Question: I have a view that I am making hidden at the bottom of the screen, and want the scrollView above it to adjust and fill the void space.
The view at the bottom of the screen is a GADBannerView and has a fixed height of 50 (bannerHeight). The scroll view above it has a constraint to the bottom of the container that equals 50 (scrollConstraint). See photo.

In viewDidLoad is am setting these constraints to the following:
'''
bannerHeight.constant = 0
scrollConstraint.constant = 0
'''
This is causing the bannerView did disappear but the scroll view is staying in it's original position and not filling the void space.
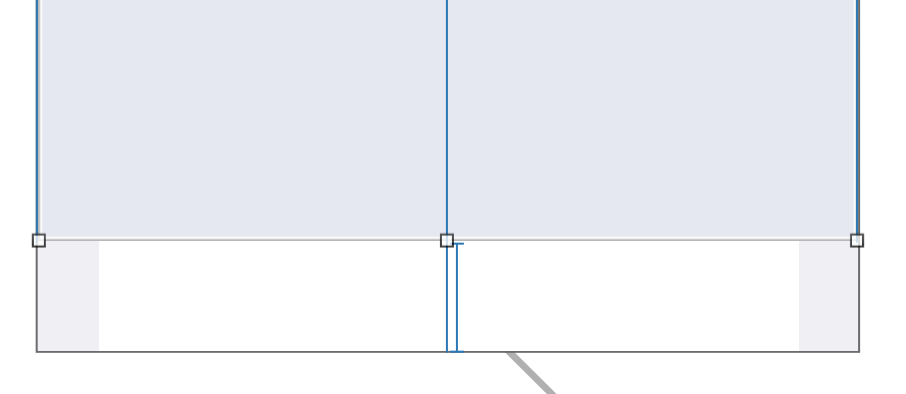
Answer: You can force the superview to take into account the change of the constraint because this does not happen automatically. Add your code to viewDidLayoutSubviews() instead or simply call view.layoutIfNeeded() after you set the constants to 0 in the viewDidLoad().
If this does not work, you can try this alternative approach:
Go to your Storyboard and click on the scroll view's bottom constraint (the blue line that gives the scroll view its bottom constraint of 50). In the Attributes Inspector you should be able to see details about your constraint, it should look something like this
<URL>
In the field that asks for an Identifier, give it the name "ScrollViewBottom" or whatever name you like.
Now loop over all the constraints that make up your scroll view and use the identifier name to find the correct one and change it's constant as follows
'''
for constraint in yourScrollView.superview!.constraints {
if constraint.identifier == "ScrollViewBottom" {
constraint.constant = 0
}
}
'''
Finally, force the view to take into account of this change by calling the following straight after
'''
view.layoutIfNeeded()
'''